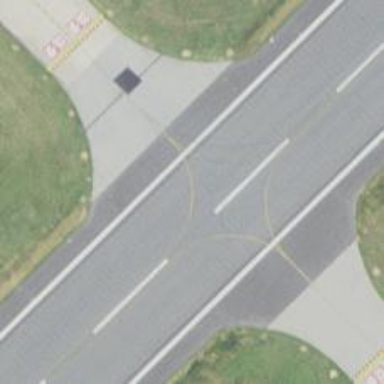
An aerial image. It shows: Image of taxiway at airport.